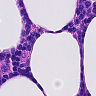
Metastatic tissue present: no